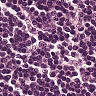
Metastatic tissue present: no